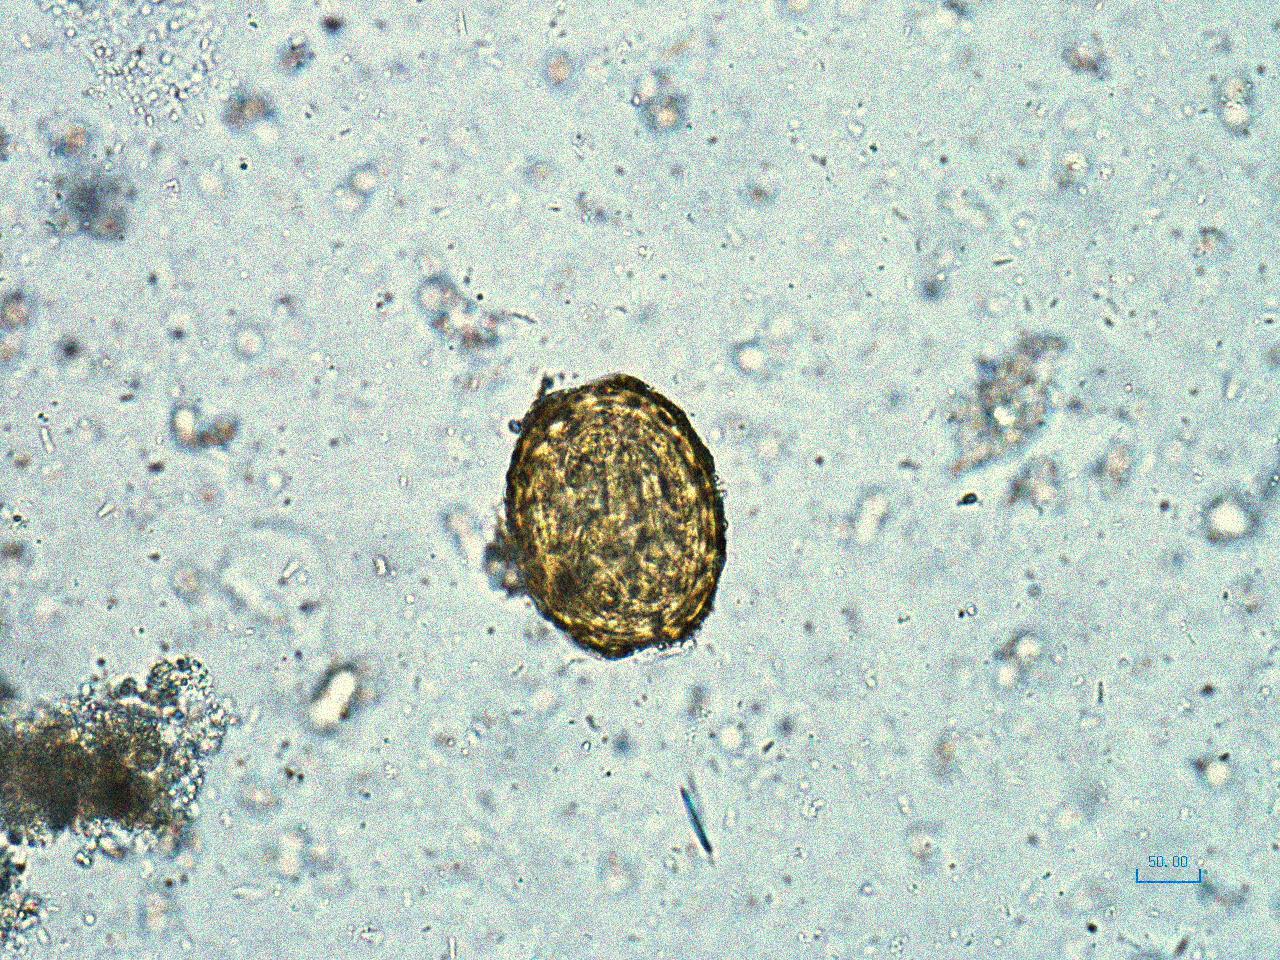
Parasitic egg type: Ascaris lumbricoides